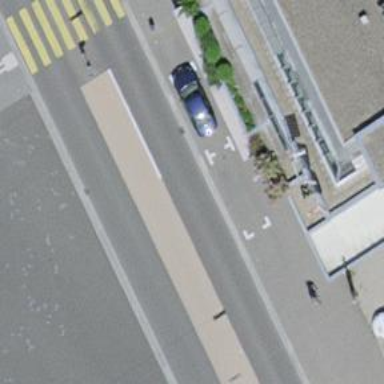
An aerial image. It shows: Primary highway with separate sidewalk.